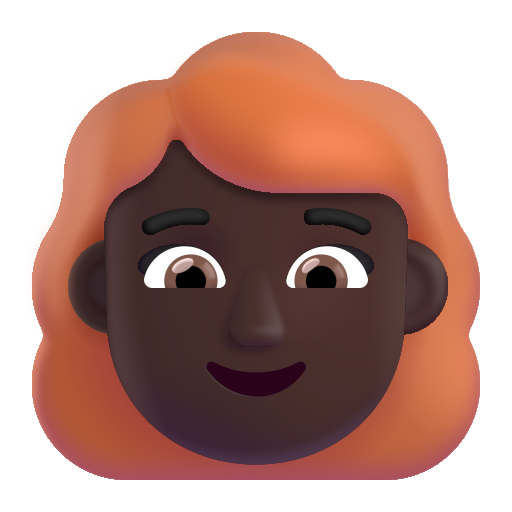
woman red hair color dark